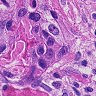
Metastatic tissue present: yes